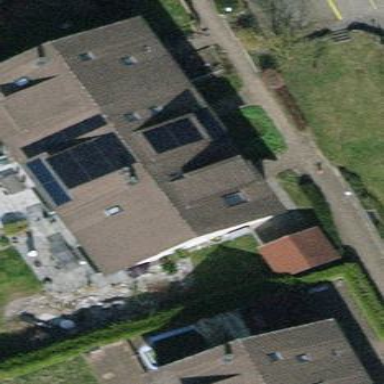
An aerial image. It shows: Simple and straightforward house.